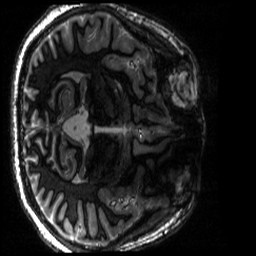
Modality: MP2RAGE
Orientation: axial
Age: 20
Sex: male
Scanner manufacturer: siemens
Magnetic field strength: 6.98 T
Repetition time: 6 s
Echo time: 0.00283 s